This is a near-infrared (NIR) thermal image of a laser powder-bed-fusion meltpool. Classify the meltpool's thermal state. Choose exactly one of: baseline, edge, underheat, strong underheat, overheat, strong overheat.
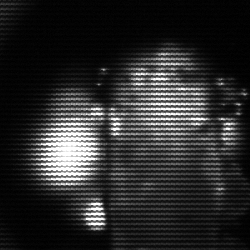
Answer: strong underheat